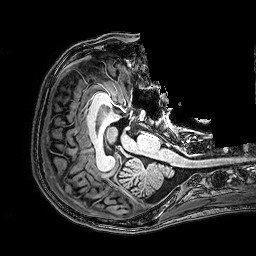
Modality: T1w
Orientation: axial
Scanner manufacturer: philips
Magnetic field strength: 3 T
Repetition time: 0.0096 s
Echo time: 0.0046 s